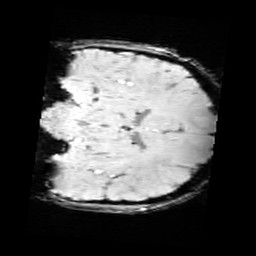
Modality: SWI
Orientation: coronal
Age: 10
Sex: male
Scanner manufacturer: siemens
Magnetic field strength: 3 T
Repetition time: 0.027 s
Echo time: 0.02 s